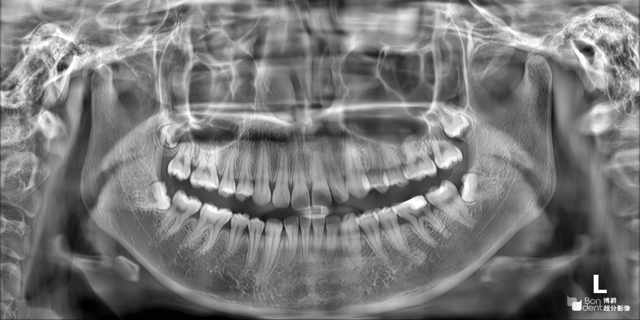
adult